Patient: sex M, age 69
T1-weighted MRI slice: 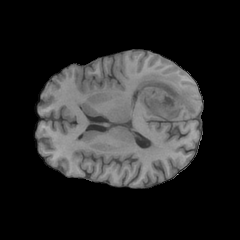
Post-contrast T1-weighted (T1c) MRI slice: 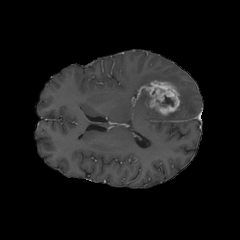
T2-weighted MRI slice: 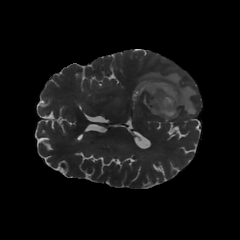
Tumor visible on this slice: yes
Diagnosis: Glioblastoma, IDH-wildtype
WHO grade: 4